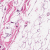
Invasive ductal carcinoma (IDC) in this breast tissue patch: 0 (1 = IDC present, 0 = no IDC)